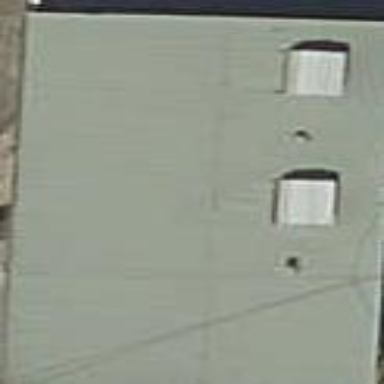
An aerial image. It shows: View of roof of building.